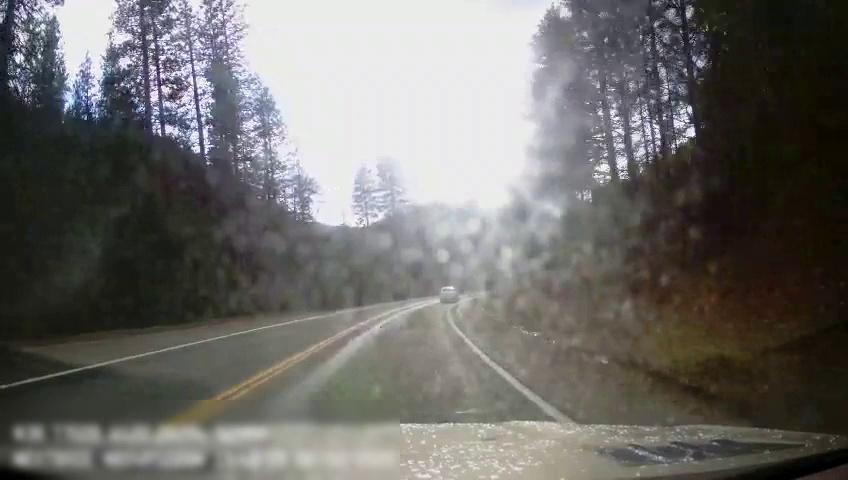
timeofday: Day
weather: Sunny
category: Drivable Space
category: Vehicles | Car
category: Lanes | Opposite Lane
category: Lanes | Current Lane
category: Lanes | Current Lane
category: Lanes | Current Lane